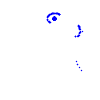
Particle: kaon